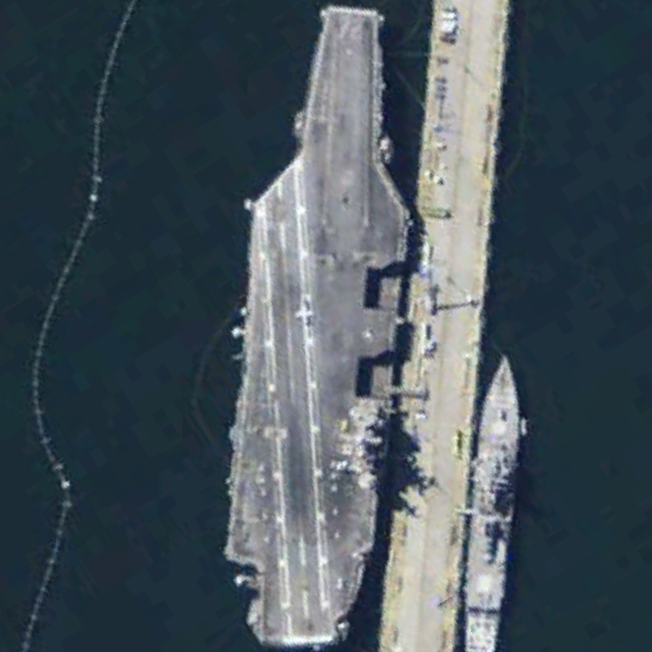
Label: aircraft_carrier